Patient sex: M
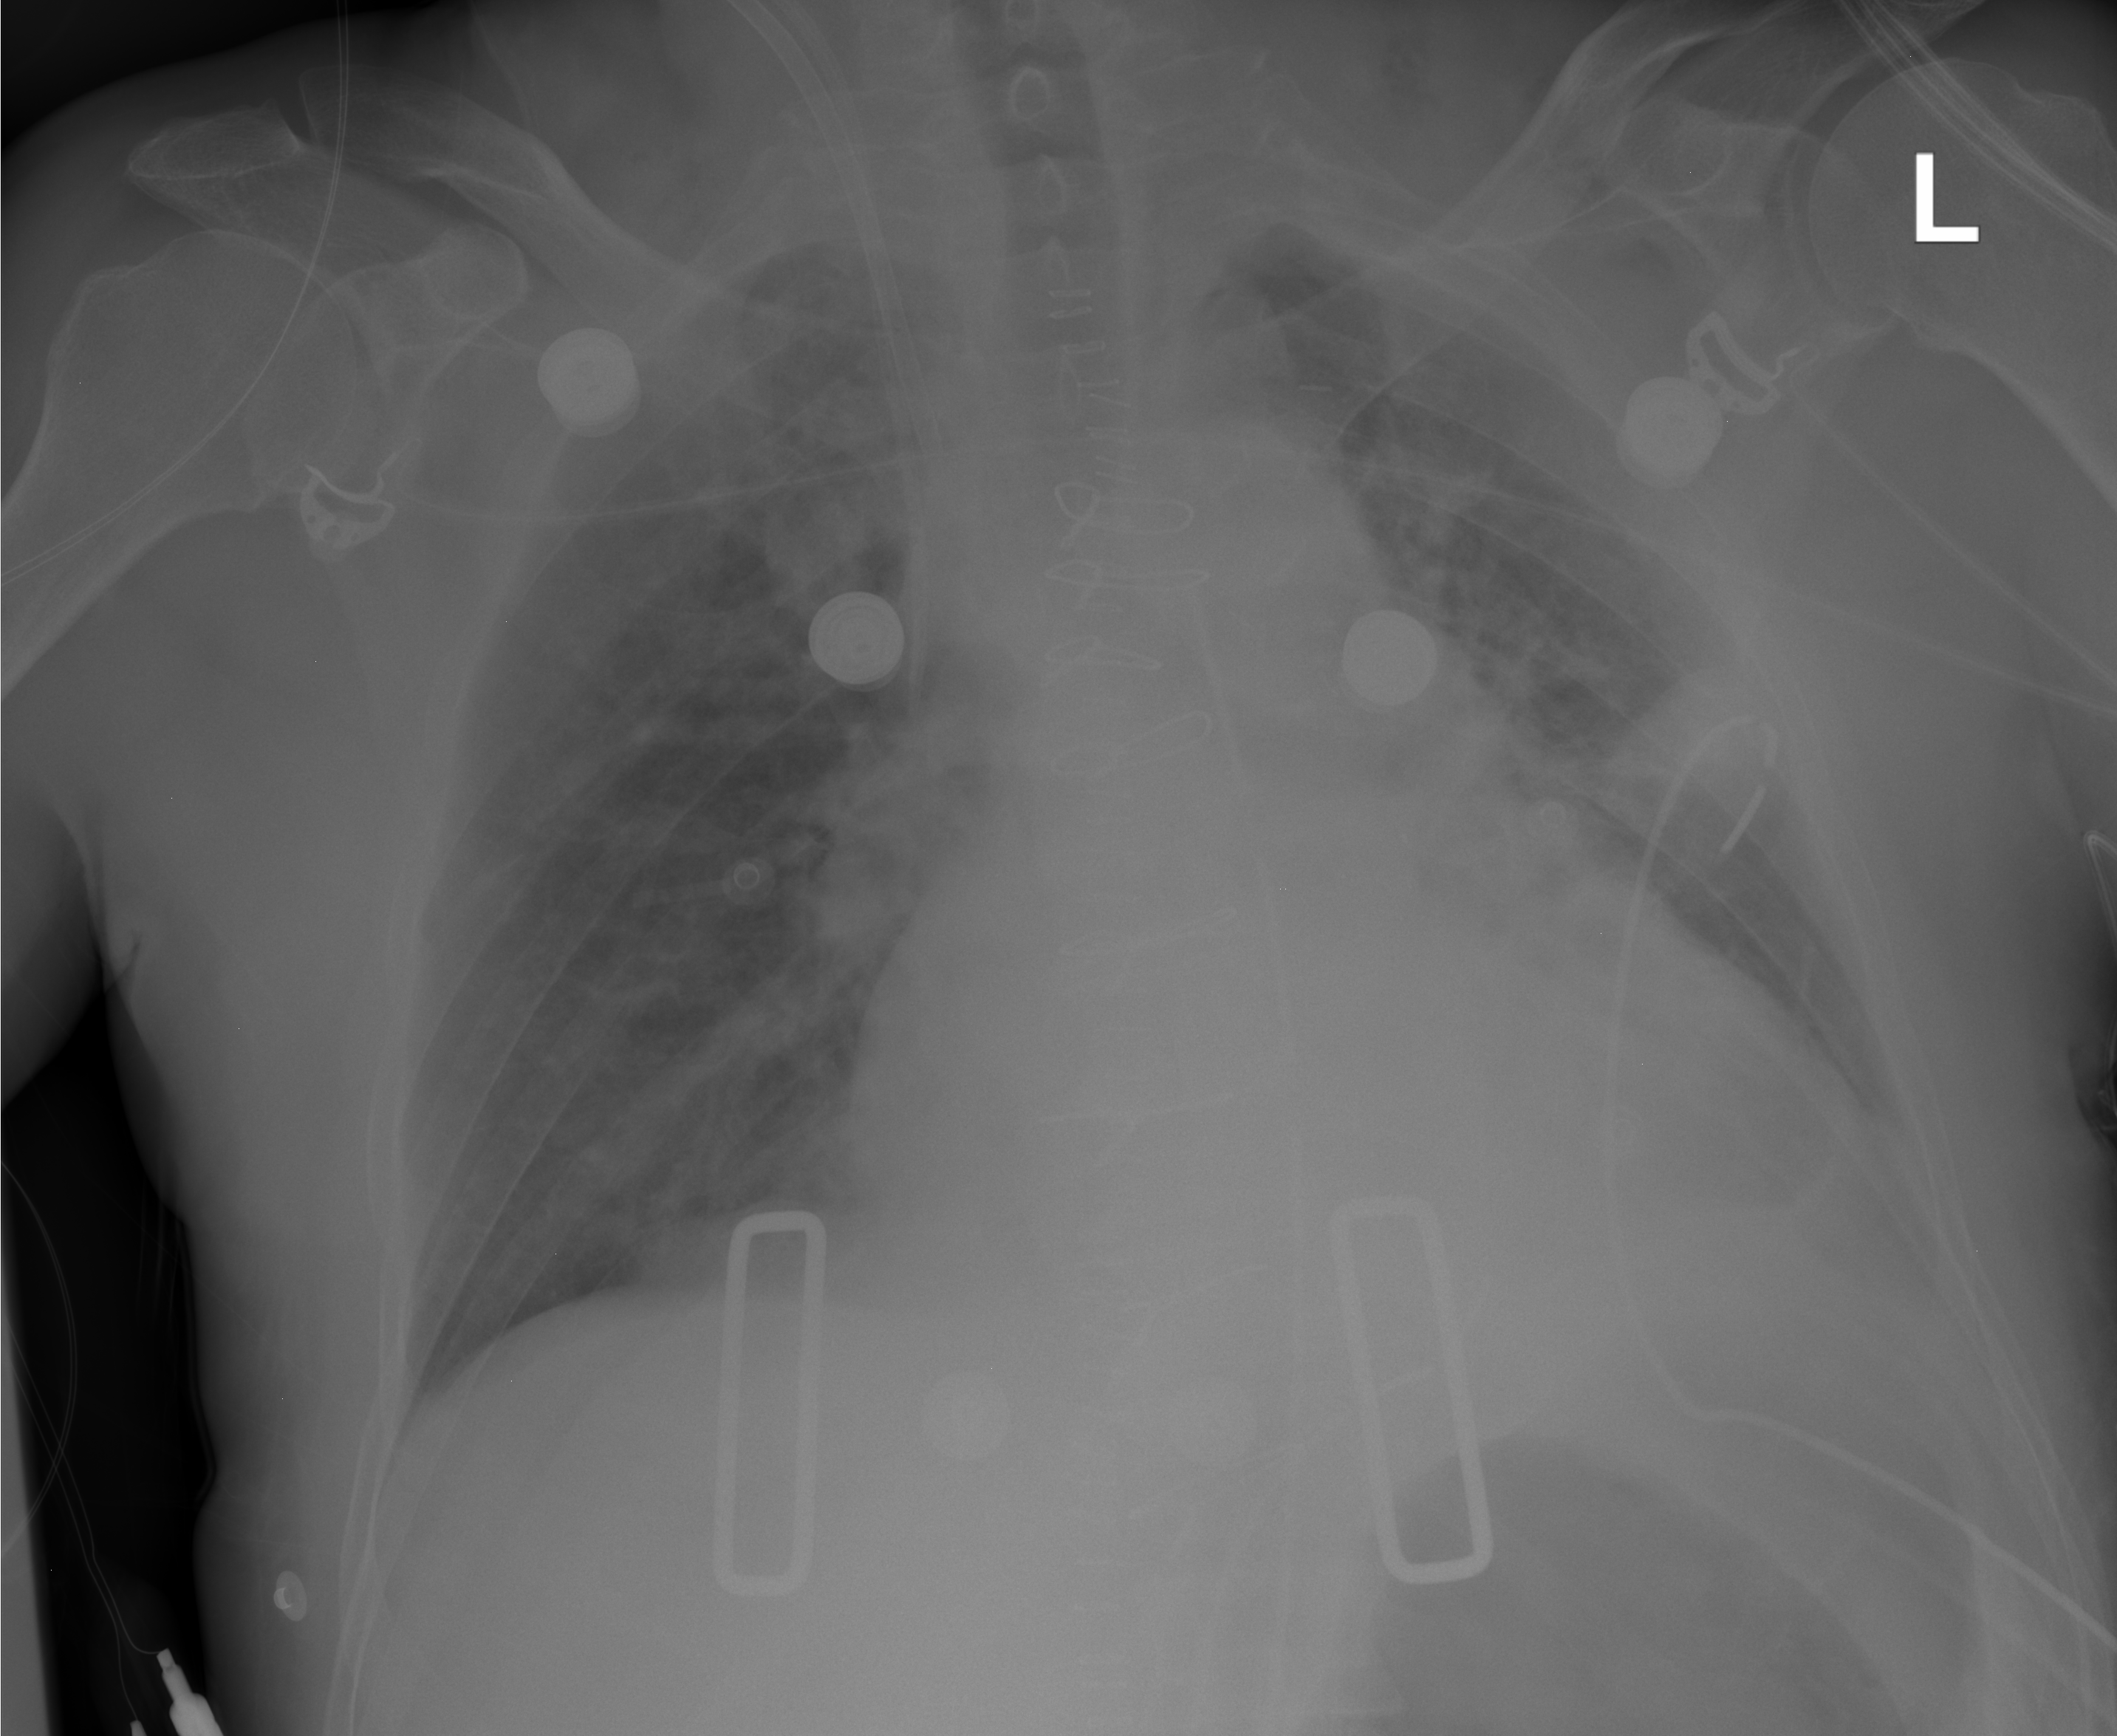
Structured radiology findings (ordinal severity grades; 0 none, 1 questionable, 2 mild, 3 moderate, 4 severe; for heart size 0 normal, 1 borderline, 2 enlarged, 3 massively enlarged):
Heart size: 2
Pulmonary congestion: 0
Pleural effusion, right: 2
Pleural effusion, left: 2
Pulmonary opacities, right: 0
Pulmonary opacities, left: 0
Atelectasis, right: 2
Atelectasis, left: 2